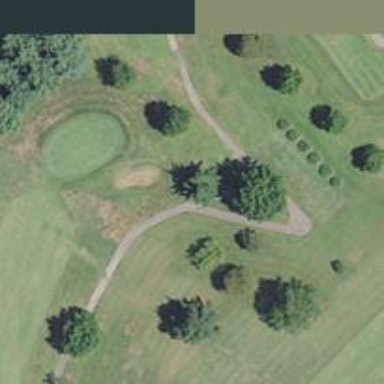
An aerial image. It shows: Path for both road and golf.